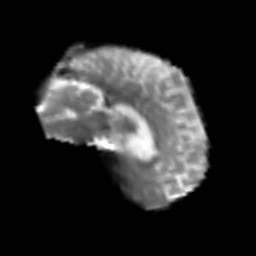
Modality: T2w
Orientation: sagittal
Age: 78
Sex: male
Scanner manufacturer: siemens
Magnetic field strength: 3 T
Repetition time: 3.2 s
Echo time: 0.081 s